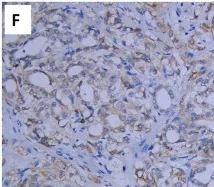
Vinculin (positive).
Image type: pathology (immunostaining)